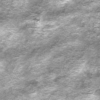
Label: not_dusty